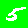
Digit: 5